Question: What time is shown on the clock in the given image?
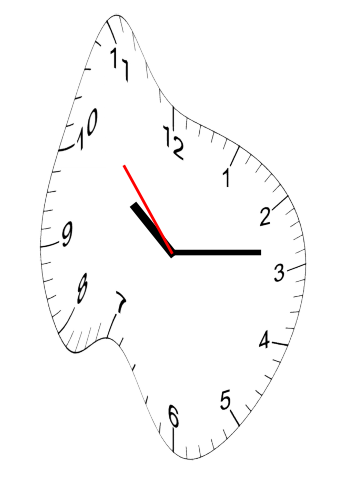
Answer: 10:13:53